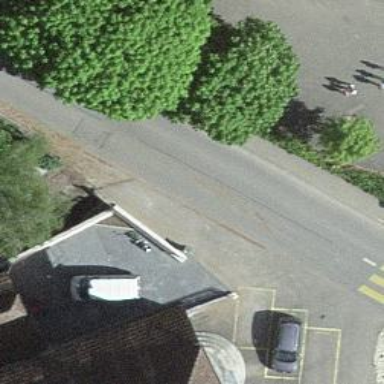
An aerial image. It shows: Post box.